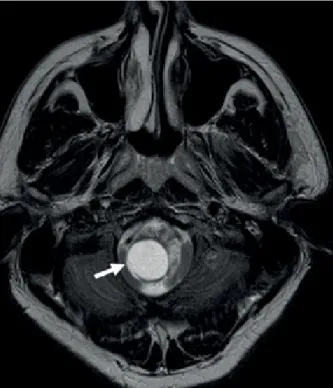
Axial T2 images of the brain at the base of the skull level demonstrate a cystic signal lesion at the cervicomedullary junction [arrow in.
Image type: radiology (mri)